Field crop: maize
Growth stage: 2
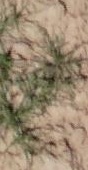
Species: salsola